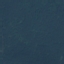
Land use / land cover: Forest